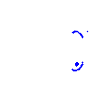
Particle: proton